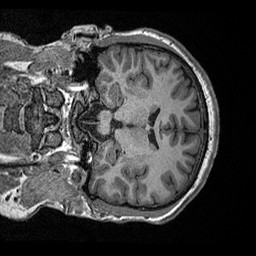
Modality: T1w
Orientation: coronal
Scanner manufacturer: ge
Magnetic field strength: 3 T
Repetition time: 2.349 s
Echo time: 0.002968 s